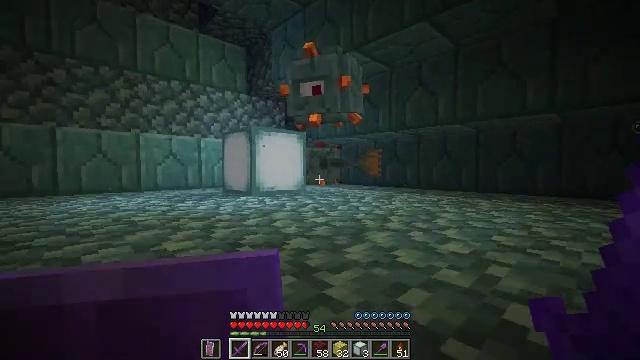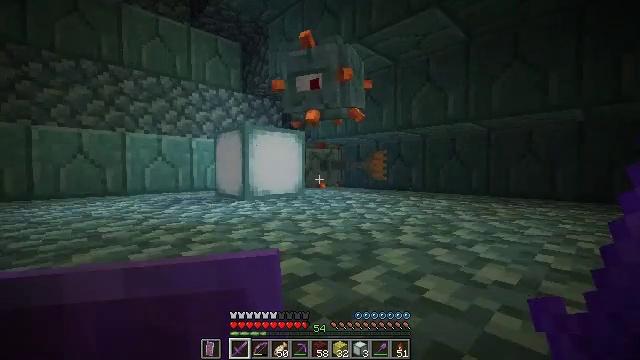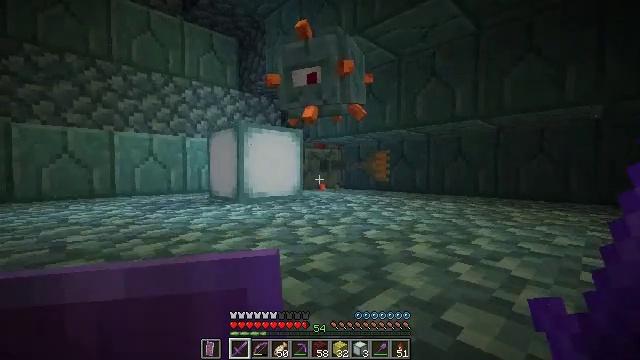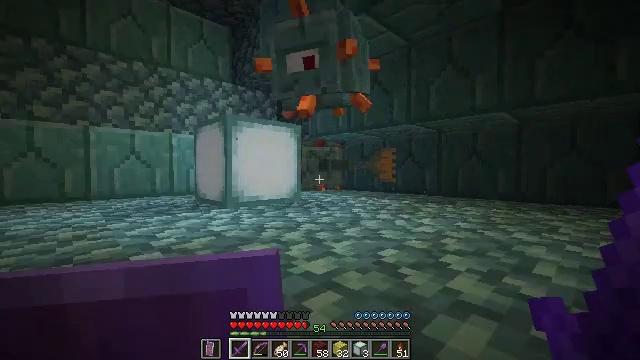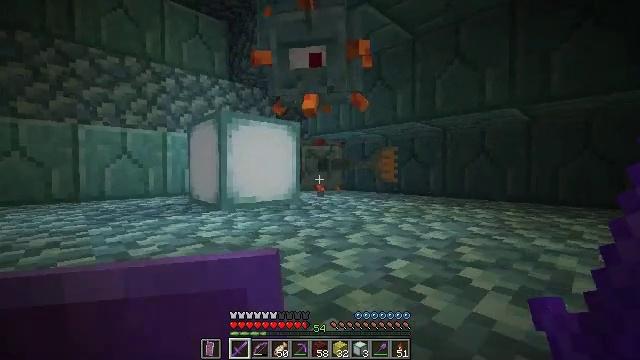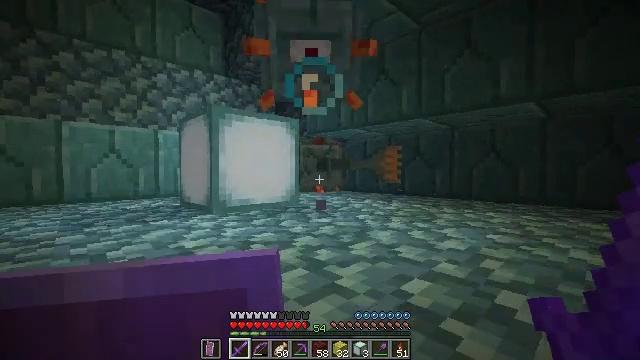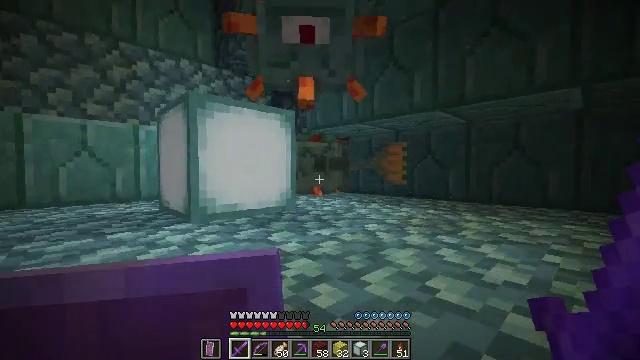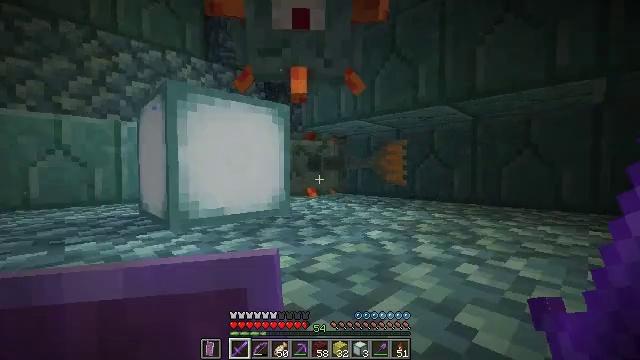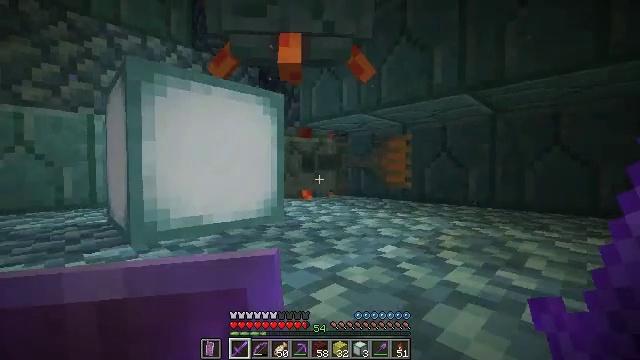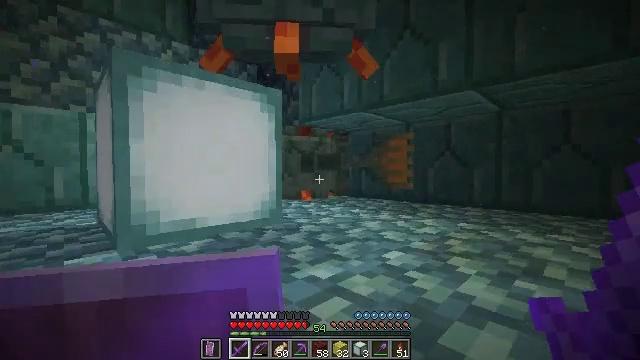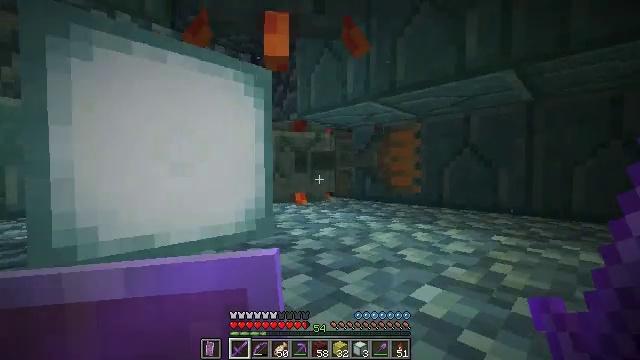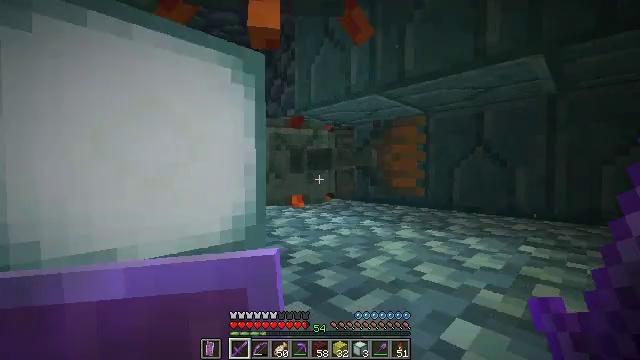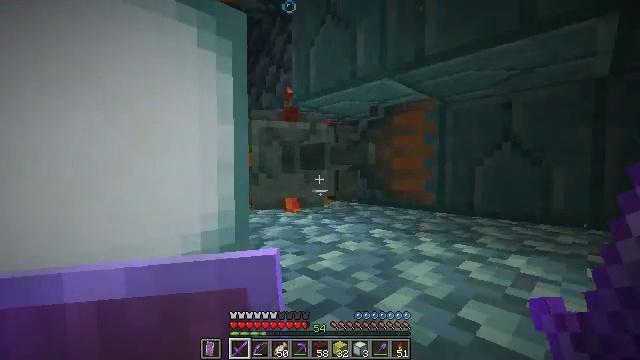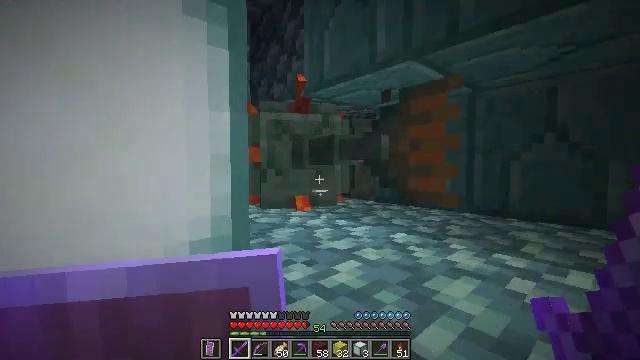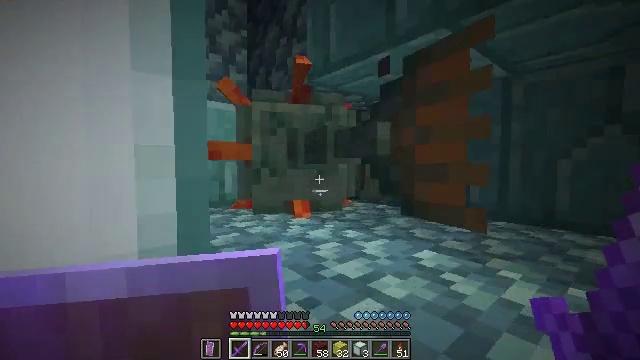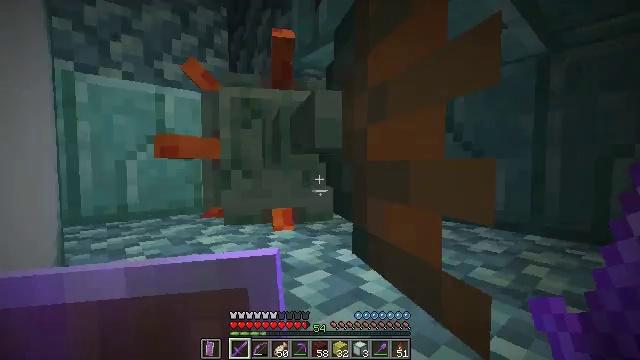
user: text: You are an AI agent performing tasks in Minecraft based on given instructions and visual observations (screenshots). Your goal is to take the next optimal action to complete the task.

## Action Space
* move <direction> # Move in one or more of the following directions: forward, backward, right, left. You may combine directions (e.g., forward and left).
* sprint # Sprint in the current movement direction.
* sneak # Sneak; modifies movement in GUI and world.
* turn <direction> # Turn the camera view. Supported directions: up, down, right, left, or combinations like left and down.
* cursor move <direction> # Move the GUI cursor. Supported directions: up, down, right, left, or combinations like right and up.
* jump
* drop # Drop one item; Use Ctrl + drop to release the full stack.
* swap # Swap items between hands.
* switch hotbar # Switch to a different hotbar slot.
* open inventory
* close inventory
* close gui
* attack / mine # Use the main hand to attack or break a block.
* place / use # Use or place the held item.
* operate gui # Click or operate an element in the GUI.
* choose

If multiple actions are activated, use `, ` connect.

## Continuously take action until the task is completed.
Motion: motion action
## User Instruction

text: Eliminate the guardian.
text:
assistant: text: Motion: move forward, sprint
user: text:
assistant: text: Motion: move forward, sprint
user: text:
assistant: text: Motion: move forward, sprint
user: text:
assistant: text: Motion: move forward, sprint
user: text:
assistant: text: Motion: move forward, sprint
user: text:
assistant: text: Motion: move forward, sprint
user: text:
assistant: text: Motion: move forward, sprint
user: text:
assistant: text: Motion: move forward, sprint
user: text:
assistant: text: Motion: move forward, sprint
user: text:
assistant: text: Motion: move forward, sprint
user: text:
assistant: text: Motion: move forward, sprint
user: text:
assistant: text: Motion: move forward, sprint
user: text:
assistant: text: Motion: move forward, sprint, turn left
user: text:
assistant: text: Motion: move forward, sprint, turn left
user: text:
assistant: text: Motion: move forward, sprint
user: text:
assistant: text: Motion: move forward, sprint
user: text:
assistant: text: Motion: move forward, sprint
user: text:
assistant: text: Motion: move forward, sprint, turn left and up
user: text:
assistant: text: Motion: move forward, sprint, attack / mine
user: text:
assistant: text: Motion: sprint, turn left and down, attack / mine
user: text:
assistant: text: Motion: turn left and down, attack / mine
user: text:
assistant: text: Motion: turn left, attack / mine
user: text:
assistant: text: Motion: move back, turn left
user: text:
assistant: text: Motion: no_op